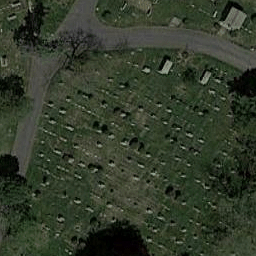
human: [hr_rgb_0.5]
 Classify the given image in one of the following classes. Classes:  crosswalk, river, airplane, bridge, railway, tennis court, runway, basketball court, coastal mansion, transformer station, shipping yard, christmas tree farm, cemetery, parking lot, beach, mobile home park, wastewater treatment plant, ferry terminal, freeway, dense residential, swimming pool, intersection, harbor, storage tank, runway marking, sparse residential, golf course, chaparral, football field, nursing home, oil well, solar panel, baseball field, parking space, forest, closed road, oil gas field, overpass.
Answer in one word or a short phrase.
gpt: cemetery